Field crop: tomato
Growth stage: 1
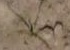
Species: cyperus